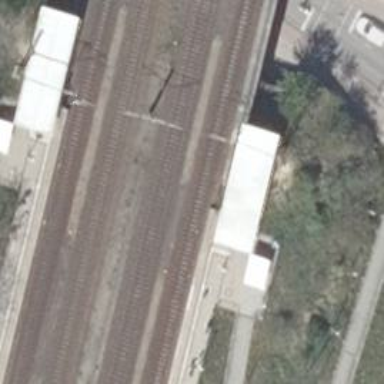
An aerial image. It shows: Close-up of railway platform edge.